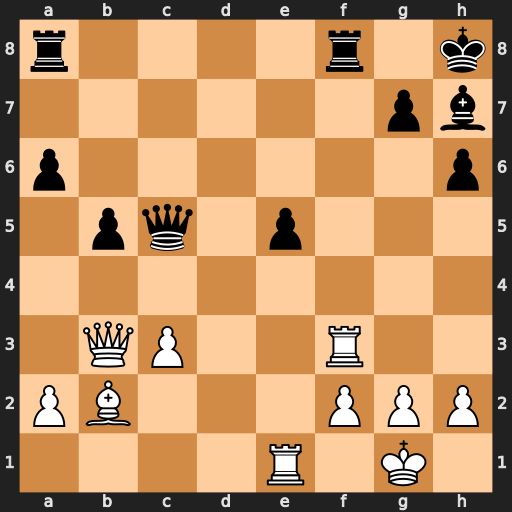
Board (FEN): r4r1k/6pb/p6p/1pq1p3/8/1QP2R2/PB3PPP/4R1K1
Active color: w
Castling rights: -
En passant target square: -
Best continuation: Ba3 Rxf3 Bxc5